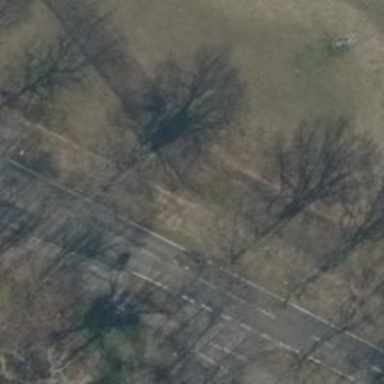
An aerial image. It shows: Secondary road with asphalt surface.